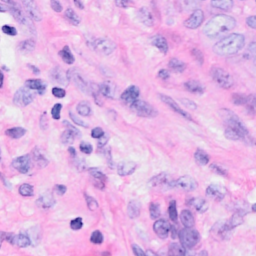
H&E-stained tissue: Breast